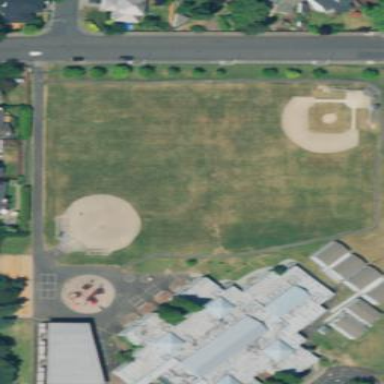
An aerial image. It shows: Baseball pitch for leisure land activities.